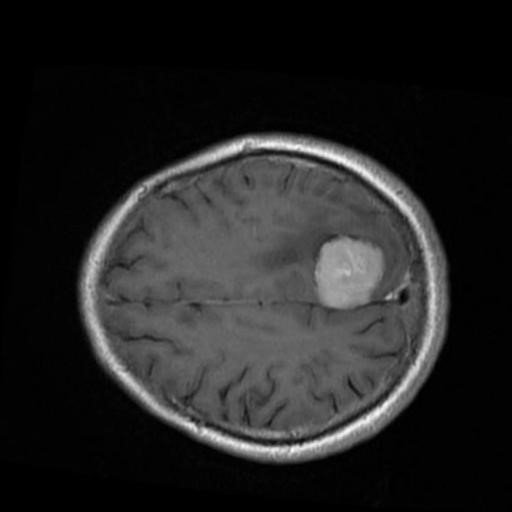
Label: brain_menin